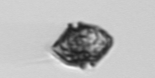
Label: Kryptoperidinium_triquetrum